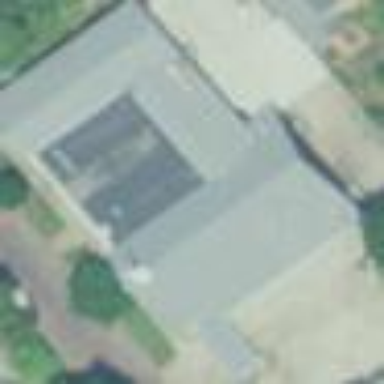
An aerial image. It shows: Building serving as place of worship.